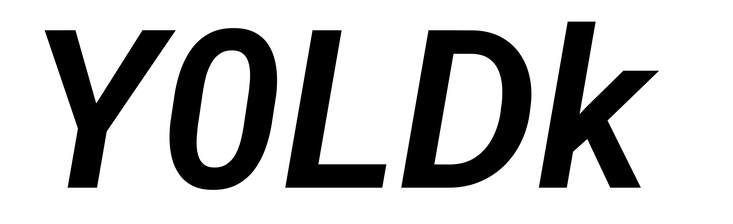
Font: Roboto-Italic_SemiBold_Italic